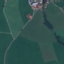
Label: Pasture